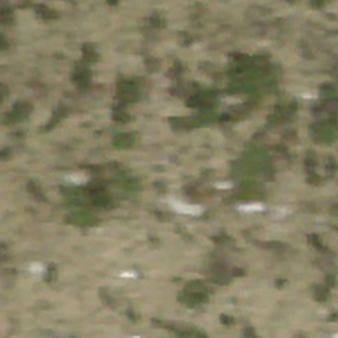
Label: other